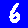
Digit: 6